Question: I'm reading a design document by this moment to implement the solution in C++.
In the legend, they explained a symbol by "Interface offered by a component".
I really don't get what they mean, and I'am unable to expect what would be a component in C++ and how could it "offer" an interface.
I hope I'm asking my question in the appropriate place. Thank you a lot in advance.
image added

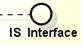
Answer: This is the UML "interface" symbol. Depending on context, it can mean a number of things:
- if the component is a library, the interface would be "an API" (i.e. a set of functions and/or classes that can be used to interface with the library functionality)- if the component is a class, the interface should be a public base class (or public abstract base class).